Question: I have a canvas that scales to the '16:9' aspect ratio. However the mouse does not take the offset (black background) into account.
The dotted green line marks the canvas. At the edge the mouse should display: 'Mouse : 0% | 23%' rather than 'Mouse : 7% | 23%'.

The problem seems to occur here:
'''
var x = Math.floor( mouse.x / canvas.width * 100 );
var y = Math.floor( mouse.y / canvas.height * 100 );
'''
It works fine when I go into fullscreen mode. But otherwise it does not take the offset into account.
---
'''
#aspectoverlay {
/* 16:9 */
width: 100vw;
height: 56.25vw; /* 100/56.25 = 1.778 */
border: 1px #AFFF00 dashed;
max-height: 100vh;
max-width: 177.78vh; /* 16/9 = 1.778 */
margin: auto;
position: absolute;
top:0;bottom:0; /* vertical center */
left:0;right:0; /* horizontal center */
z-index: 100;
opacity: 1;
}
'''
'''
var canvas = document.getElementById('aspectoverlay');
canvas.width = window.innerWidth;
canvas.height = window.innerHeight;
var ctx = canvas.getContext('2d');
window.addEventListener('resize', resizeCanvas, false);
function resizeCanvas () {
canvas.width = window.innerWidth;
canvas.height = window.innerHeight;
}
canvas.addEventListener('mousemove', function(e){
mouse.x = e.x;
mouse.y = e.y;
});
var x = Math.floor( mouse.x / canvas.width * 100 );
var y = Math.floor( mouse.y / canvas.height * 100 );
ctx.fillText("Mouse : " + x + "% | " + y + "%", 50,50);
'''
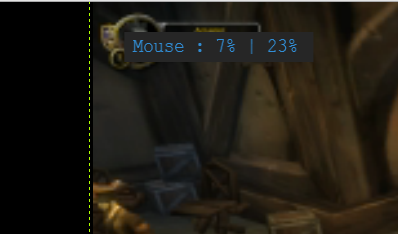
Answer: You just need to take the offsets of the element into account like so
'''
mouse.x = e.x - this.offsetLeft;
mouse.y = e.y - this.offsetTop;
'''
And since you are using CSS to resize and setting the canvas to the innerHeight and Width, you can't use the canvas 'width' and 'height' for calculations anymore you need to use 'offsetWidth' and 'offsetHeight'
'''
var x = Math.floor(mouse.x / canvas.offsetWidth * 100);
var y = Math.floor(mouse.y / canvas.offsetHeight * 100);
'''
<URL>
<URL>
'''
var canvas = document.getElementById('aspectoverlay');
canvas.width = window.innerWidth;
canvas.height = window.innerHeight;
var ctx = canvas.getContext('2d'),
mouse = {
x: 0,
y: 0
};
ctx.fillStyle = "#fff";
window.addEventListener('resize', resizeCanvas, false);
function resizeCanvas() {
canvas.width = window.innerWidth;
canvas.height = window.innerHeight;
ctx.fillStyle = "#fff";
}
canvas.addEventListener('mousemove', function (e) {
ctx.clearRect(0, 0, canvas.width, canvas.height);
mouse.x = e.x - this.offsetLeft;
mouse.y = e.y - this.offsetTop;
var x = Math.floor(mouse.x / canvas.offsetWidth * 100);
var y = Math.floor(mouse.y / canvas.offsetHeight * 100);
ctx.fillText("Mouse : " + x + "% | " + y + "%", 50, 50);
});
'''